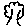
Label: tree